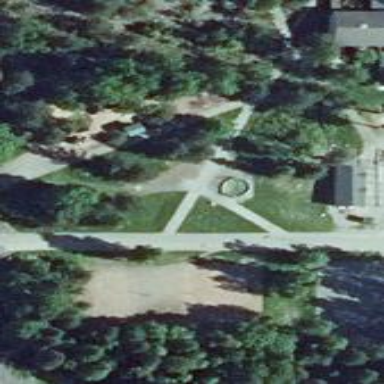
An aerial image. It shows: Playground with spiderweb theme.